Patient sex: M
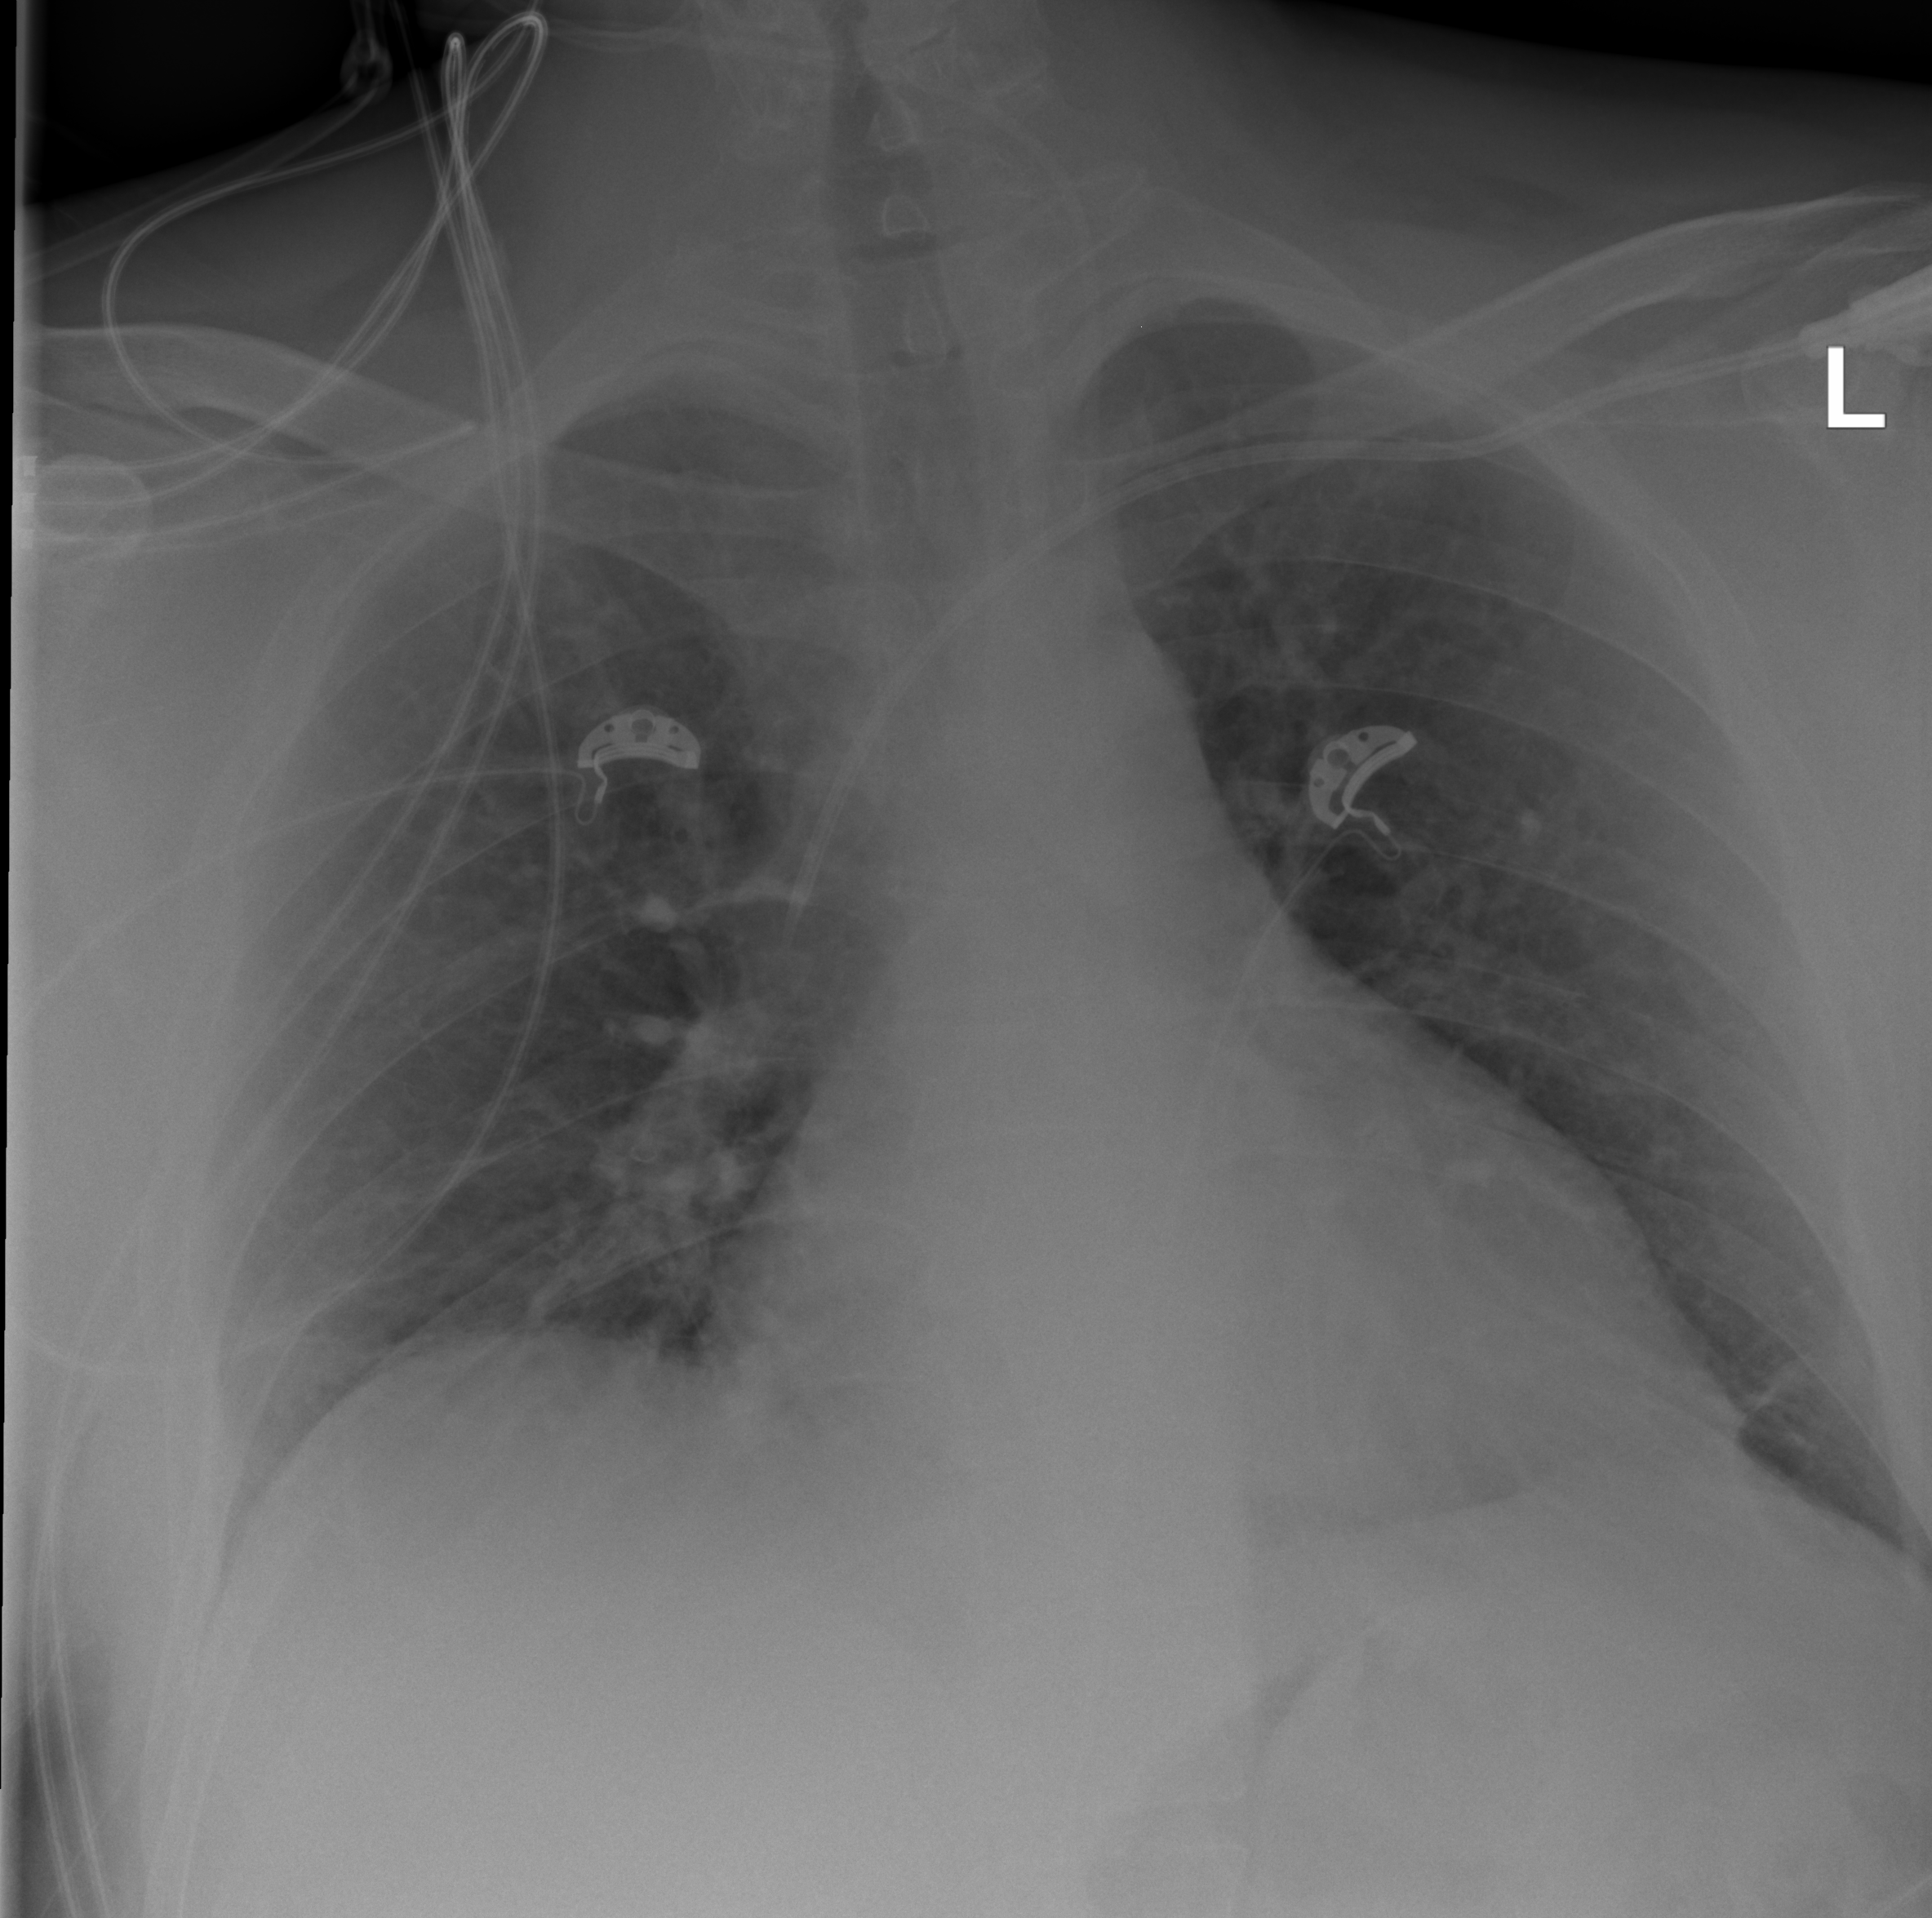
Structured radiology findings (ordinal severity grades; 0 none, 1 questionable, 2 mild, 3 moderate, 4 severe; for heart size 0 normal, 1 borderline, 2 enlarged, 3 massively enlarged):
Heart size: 0
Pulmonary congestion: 0
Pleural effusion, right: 0
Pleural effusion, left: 0
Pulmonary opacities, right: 0
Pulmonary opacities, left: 0
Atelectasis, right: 0
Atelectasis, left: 2